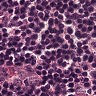
Metastatic tissue present: no